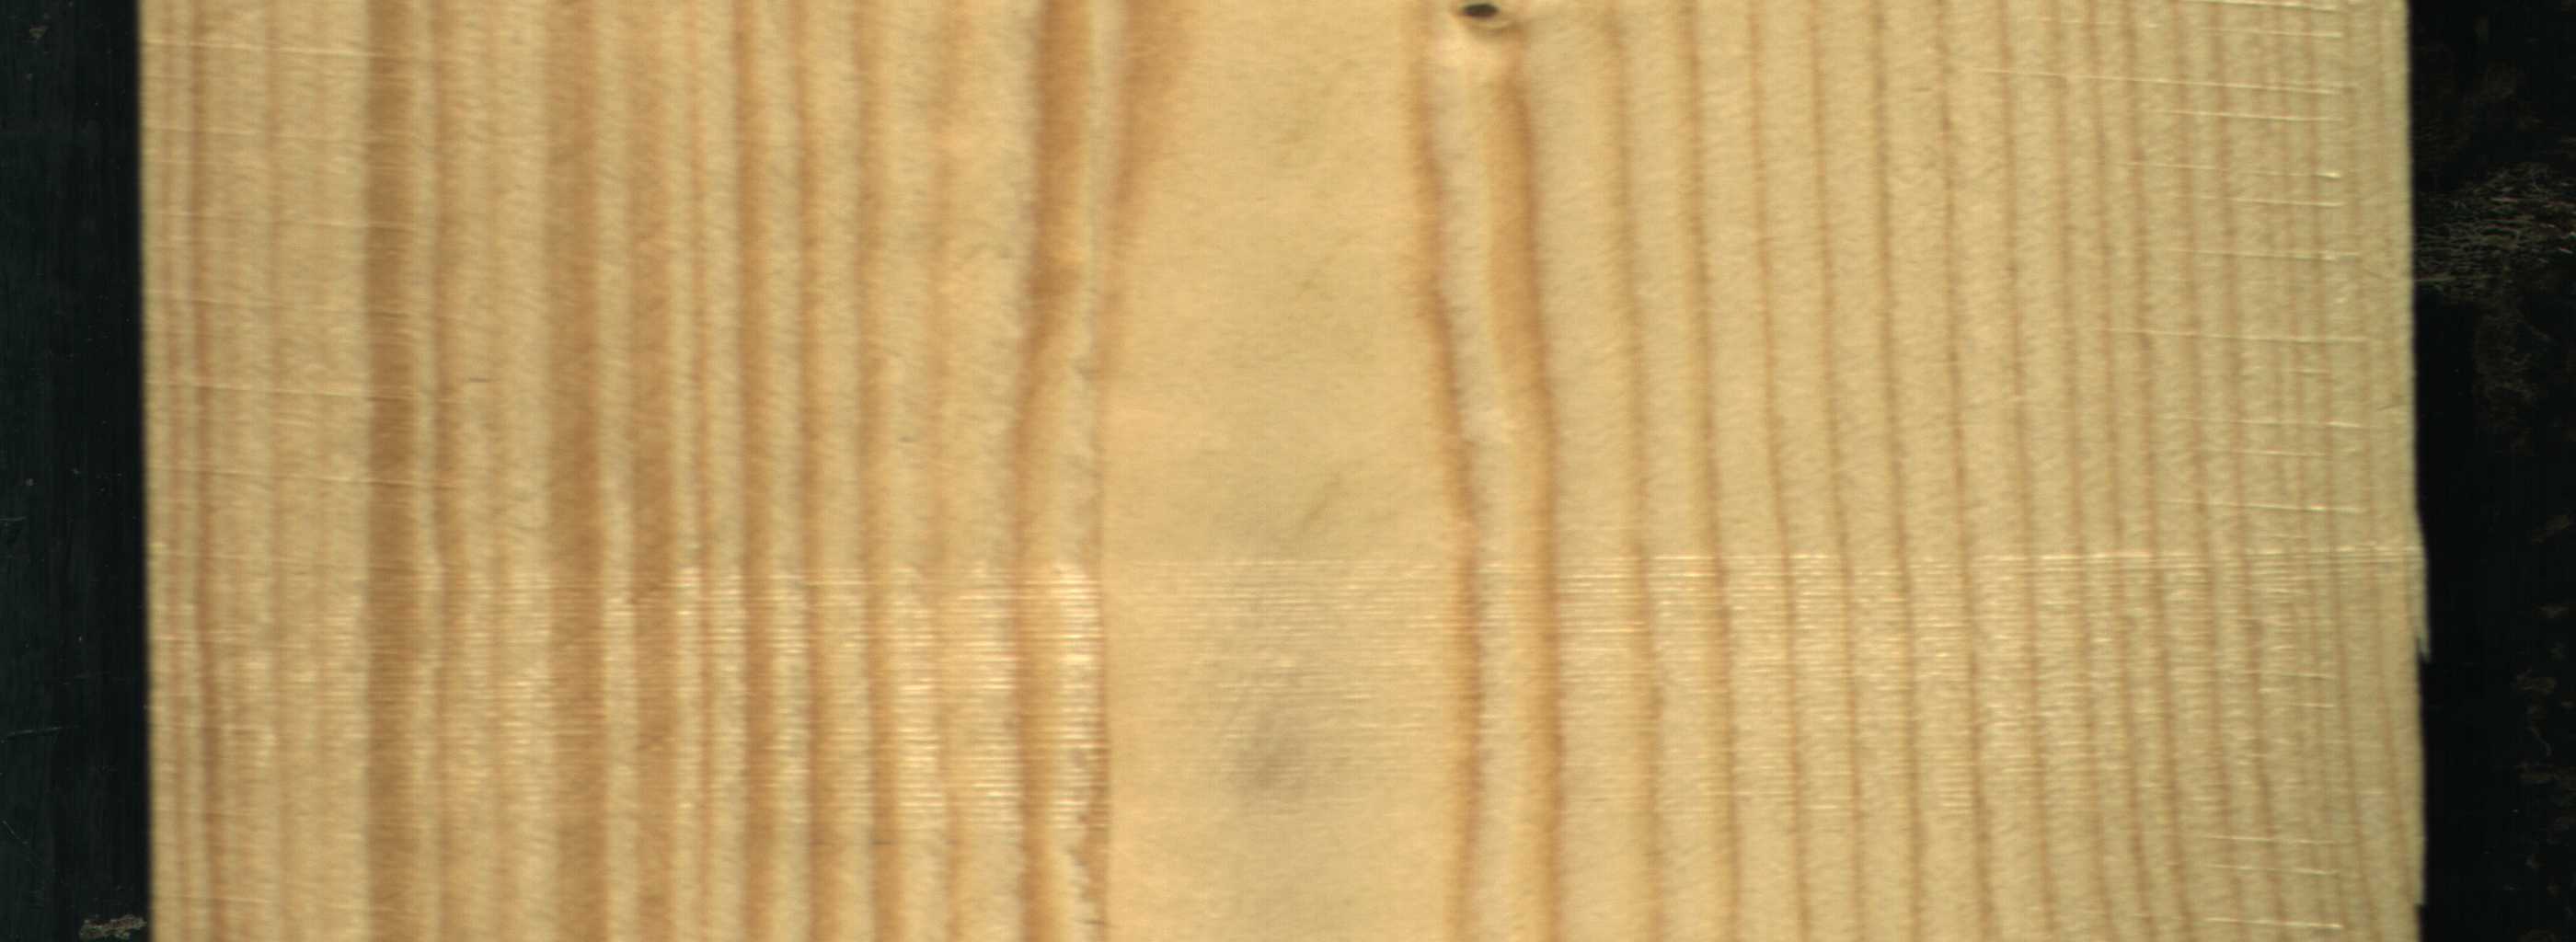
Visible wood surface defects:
Live_Knot